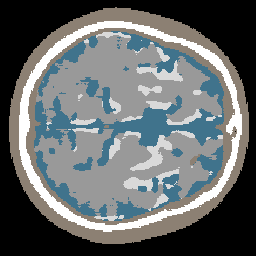
Label: no_lesion